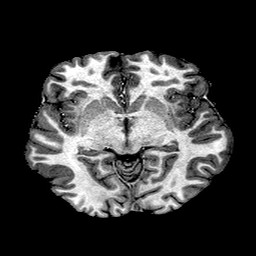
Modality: T1w
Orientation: coronal
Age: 20
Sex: male
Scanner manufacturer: ge
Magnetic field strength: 3 T
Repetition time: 7.66 s
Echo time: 0.003476 s